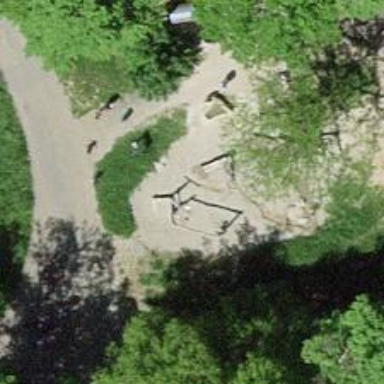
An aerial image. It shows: Playground area for leisure activities on the land.